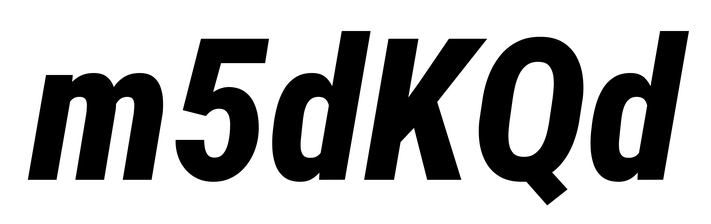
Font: Roboto-Italic_Condensed_ExtraBold_Italic